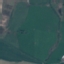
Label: Pasture